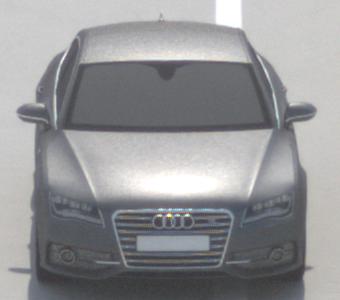
Make: Audi
Model: S7 Sportback cod
Detailed model: S7 (4G) Sportback
Model produced from: 2012/06
Model produced until: 2014/05
Doors: 5
Color: gray
Road condition: dry road
Daytime: midday
Contrast: high contrast